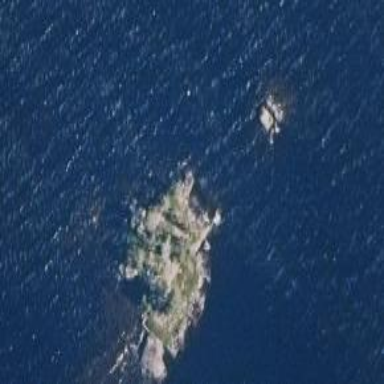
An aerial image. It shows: Islet.